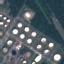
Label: Industrial